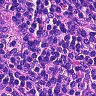
Metastatic tissue present: no